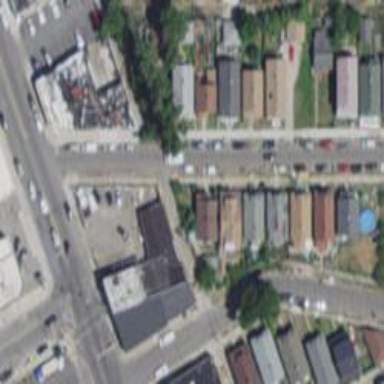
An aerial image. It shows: Alley classified as service road.